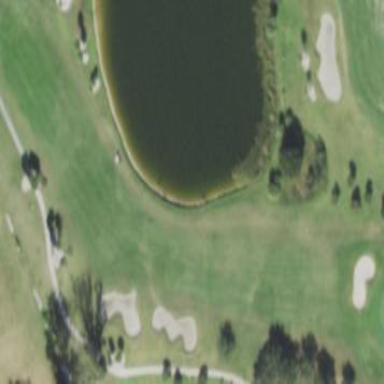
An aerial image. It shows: Golf fairway surrounded by grass.